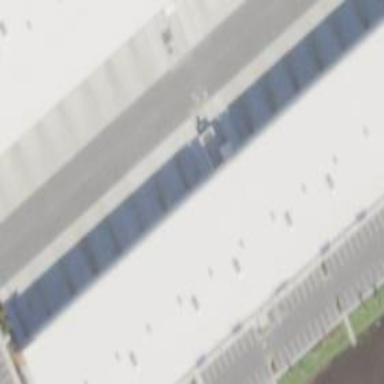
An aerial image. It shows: Warehouse.